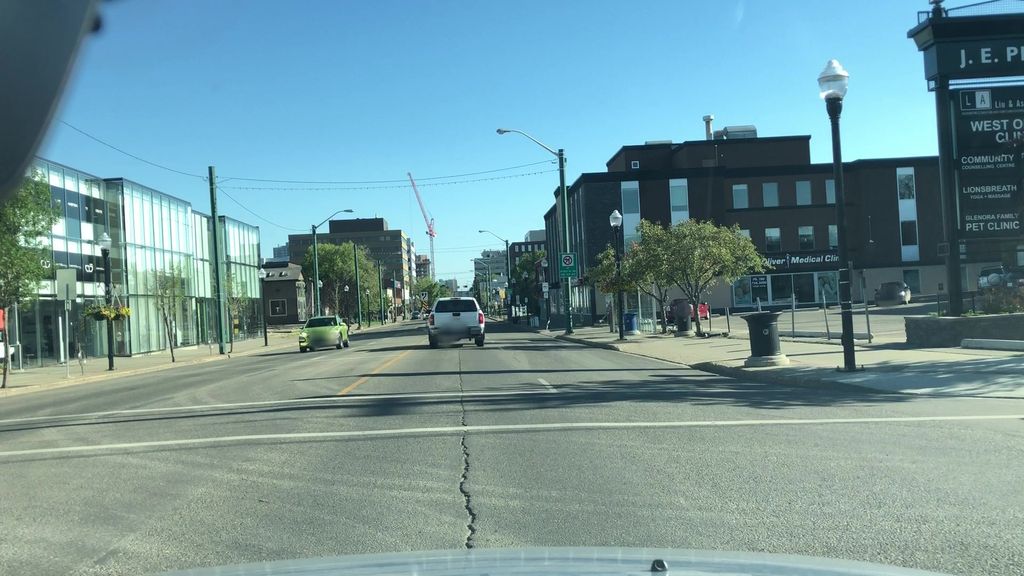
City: edmonton